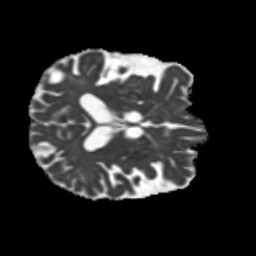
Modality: MD
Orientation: axial
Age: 58
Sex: male
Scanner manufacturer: siemens
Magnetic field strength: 3 T
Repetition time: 5.25 s
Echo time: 0.08 s